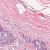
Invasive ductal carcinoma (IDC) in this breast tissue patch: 0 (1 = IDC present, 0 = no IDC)